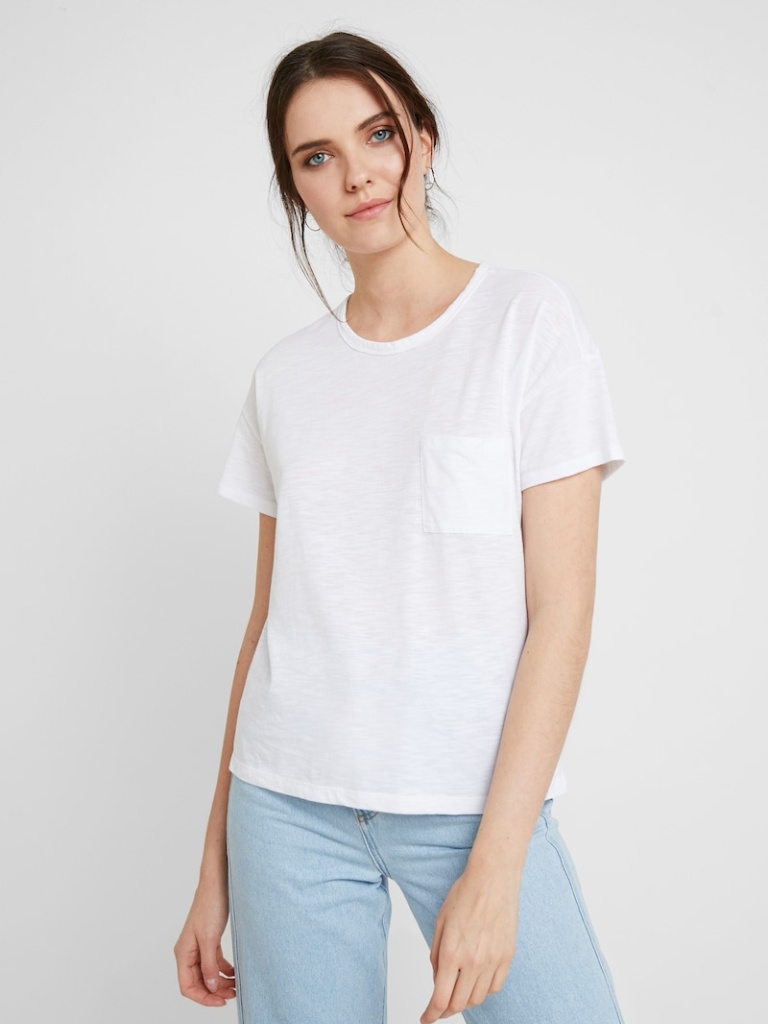
cotton relaxed short sleeve hip length Untucked crew t-shirt